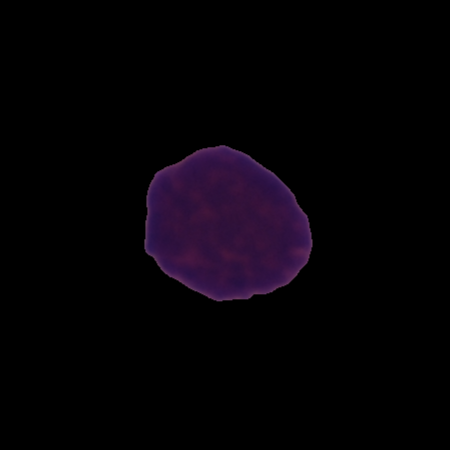
Label: healthy